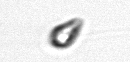
Label: Cryptophyta